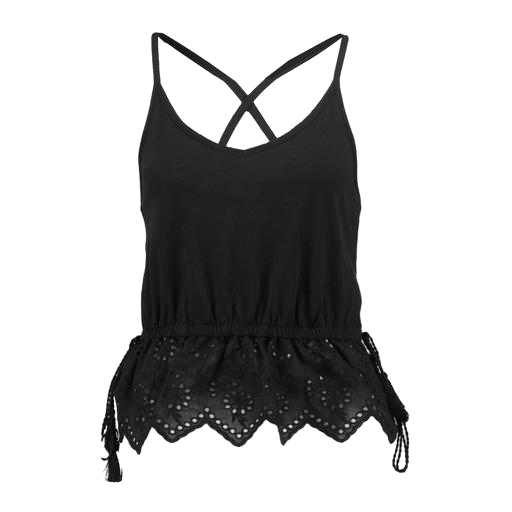
black cross-back vest, black lace-trim tank top, black lace-accented top, white background